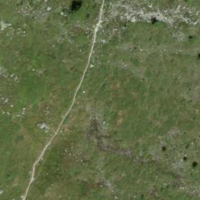
EUNIS habitat code: 26
Species observed at this site:
Cirsium heterophyllum